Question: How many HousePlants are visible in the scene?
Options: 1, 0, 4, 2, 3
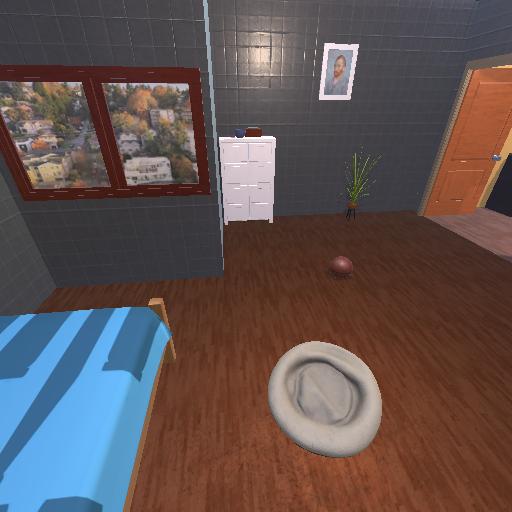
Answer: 1